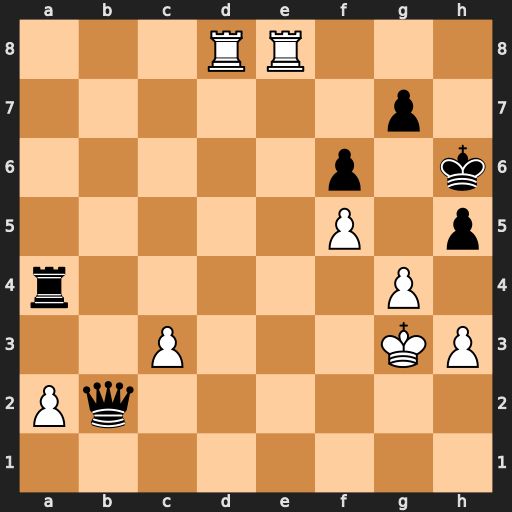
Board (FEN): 3RR3/6p1/5p1k/5P1p/r5P1/2P3KP/Pq6/8
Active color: w
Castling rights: -
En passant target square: -
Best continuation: Rh8+ Kg5 Rxh5#